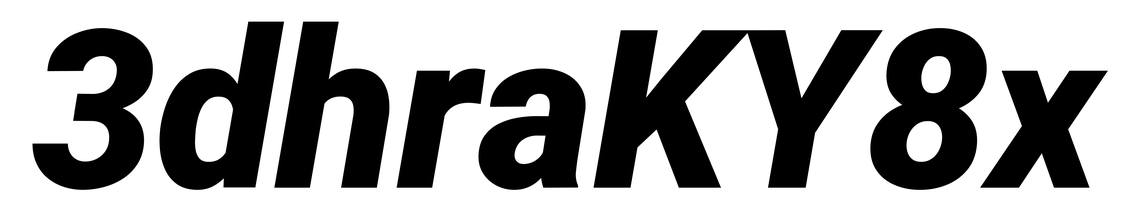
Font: Roboto-Italic_Black_Italic